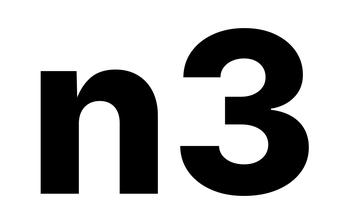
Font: Inter_ExtraBold